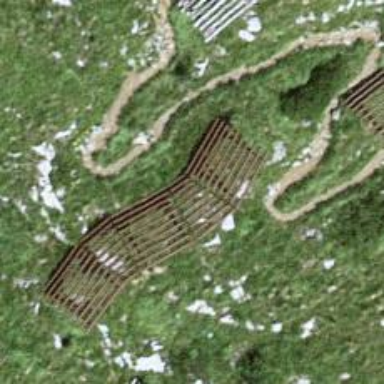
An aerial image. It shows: Avalanche protection barrier made by humans.